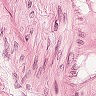
Metastatic tissue present: yes